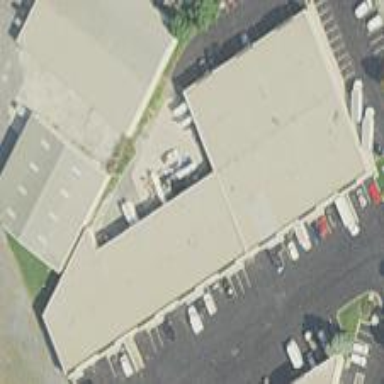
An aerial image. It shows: Retail building.